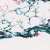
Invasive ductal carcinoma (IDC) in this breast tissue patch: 0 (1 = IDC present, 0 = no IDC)